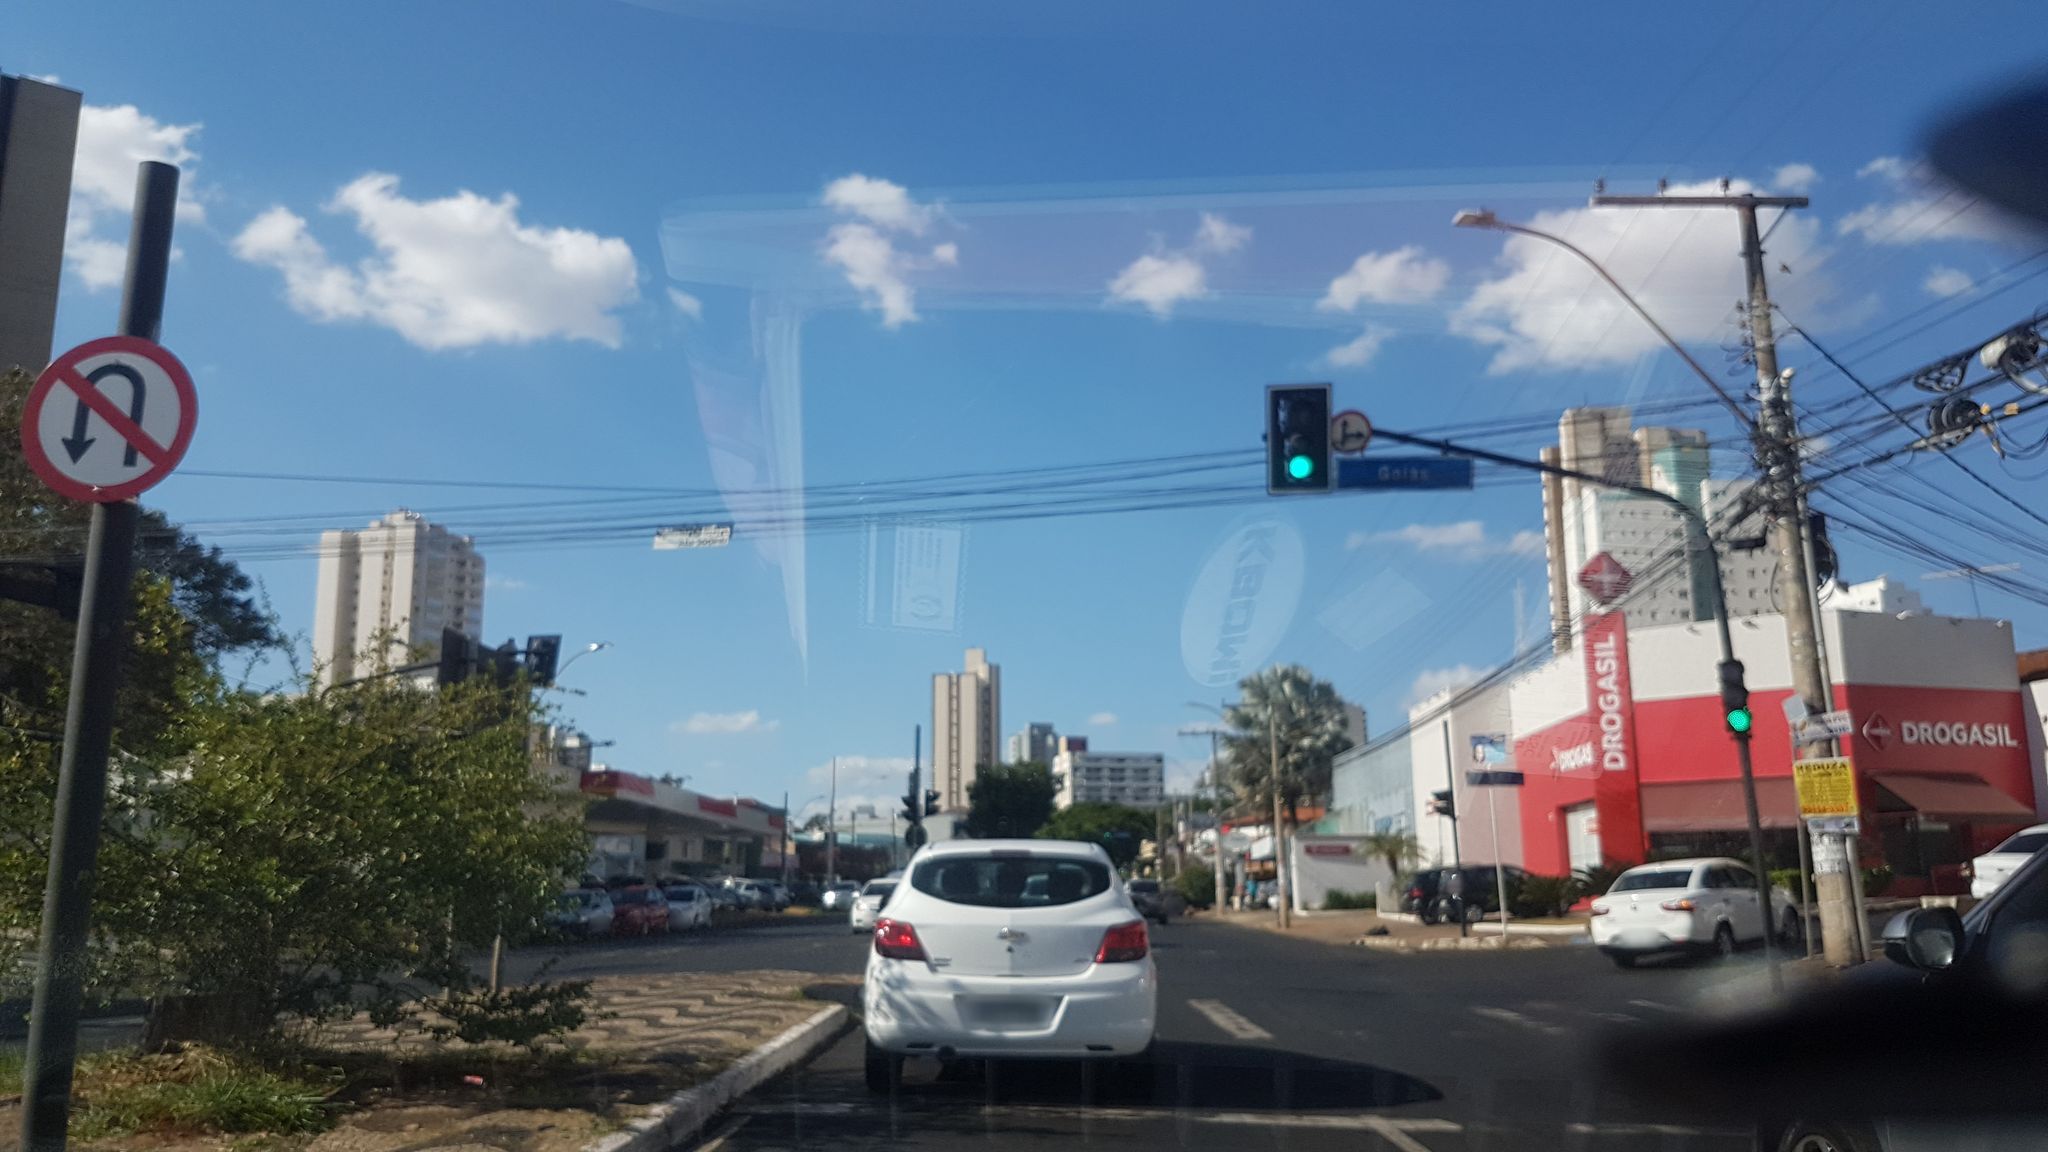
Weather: clear
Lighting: day
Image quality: good
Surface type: driving surface
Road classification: secondary
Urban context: urban centre
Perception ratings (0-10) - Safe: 1.63, Lively: 5.63, Beautiful: 2.37, Boring: 2.26, Depressing: 4.31, Wealthy: 2.54